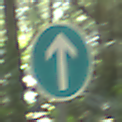
Verkehrszeichen: VorgeschriebeneFahrtrichtungGeradeaus
Umgebung: Outdoor, Nature
Tageszeit: Midday
Wetter: Clear
Licht: Natural
Jahreszeit: NotSpecified
Kontrast: LowContrast